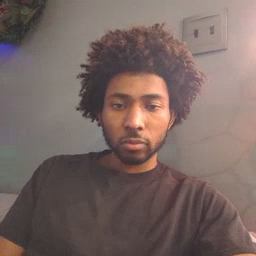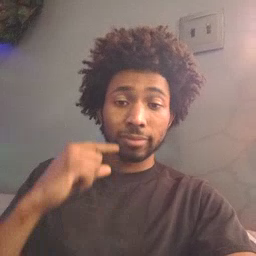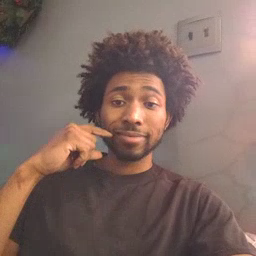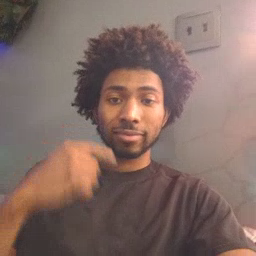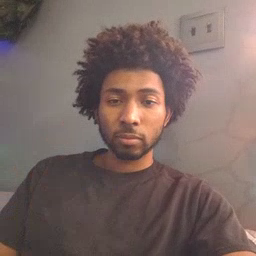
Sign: smile